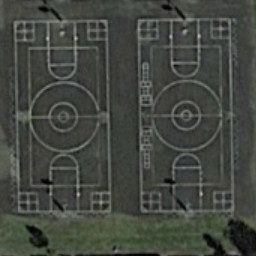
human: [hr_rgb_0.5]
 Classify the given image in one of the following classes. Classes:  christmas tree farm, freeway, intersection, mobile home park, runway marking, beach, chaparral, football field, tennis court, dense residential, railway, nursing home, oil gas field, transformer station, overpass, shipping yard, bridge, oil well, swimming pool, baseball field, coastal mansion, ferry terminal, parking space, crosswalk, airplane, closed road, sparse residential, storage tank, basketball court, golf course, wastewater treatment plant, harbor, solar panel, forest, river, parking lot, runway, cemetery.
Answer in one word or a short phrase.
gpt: basketball court